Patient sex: M
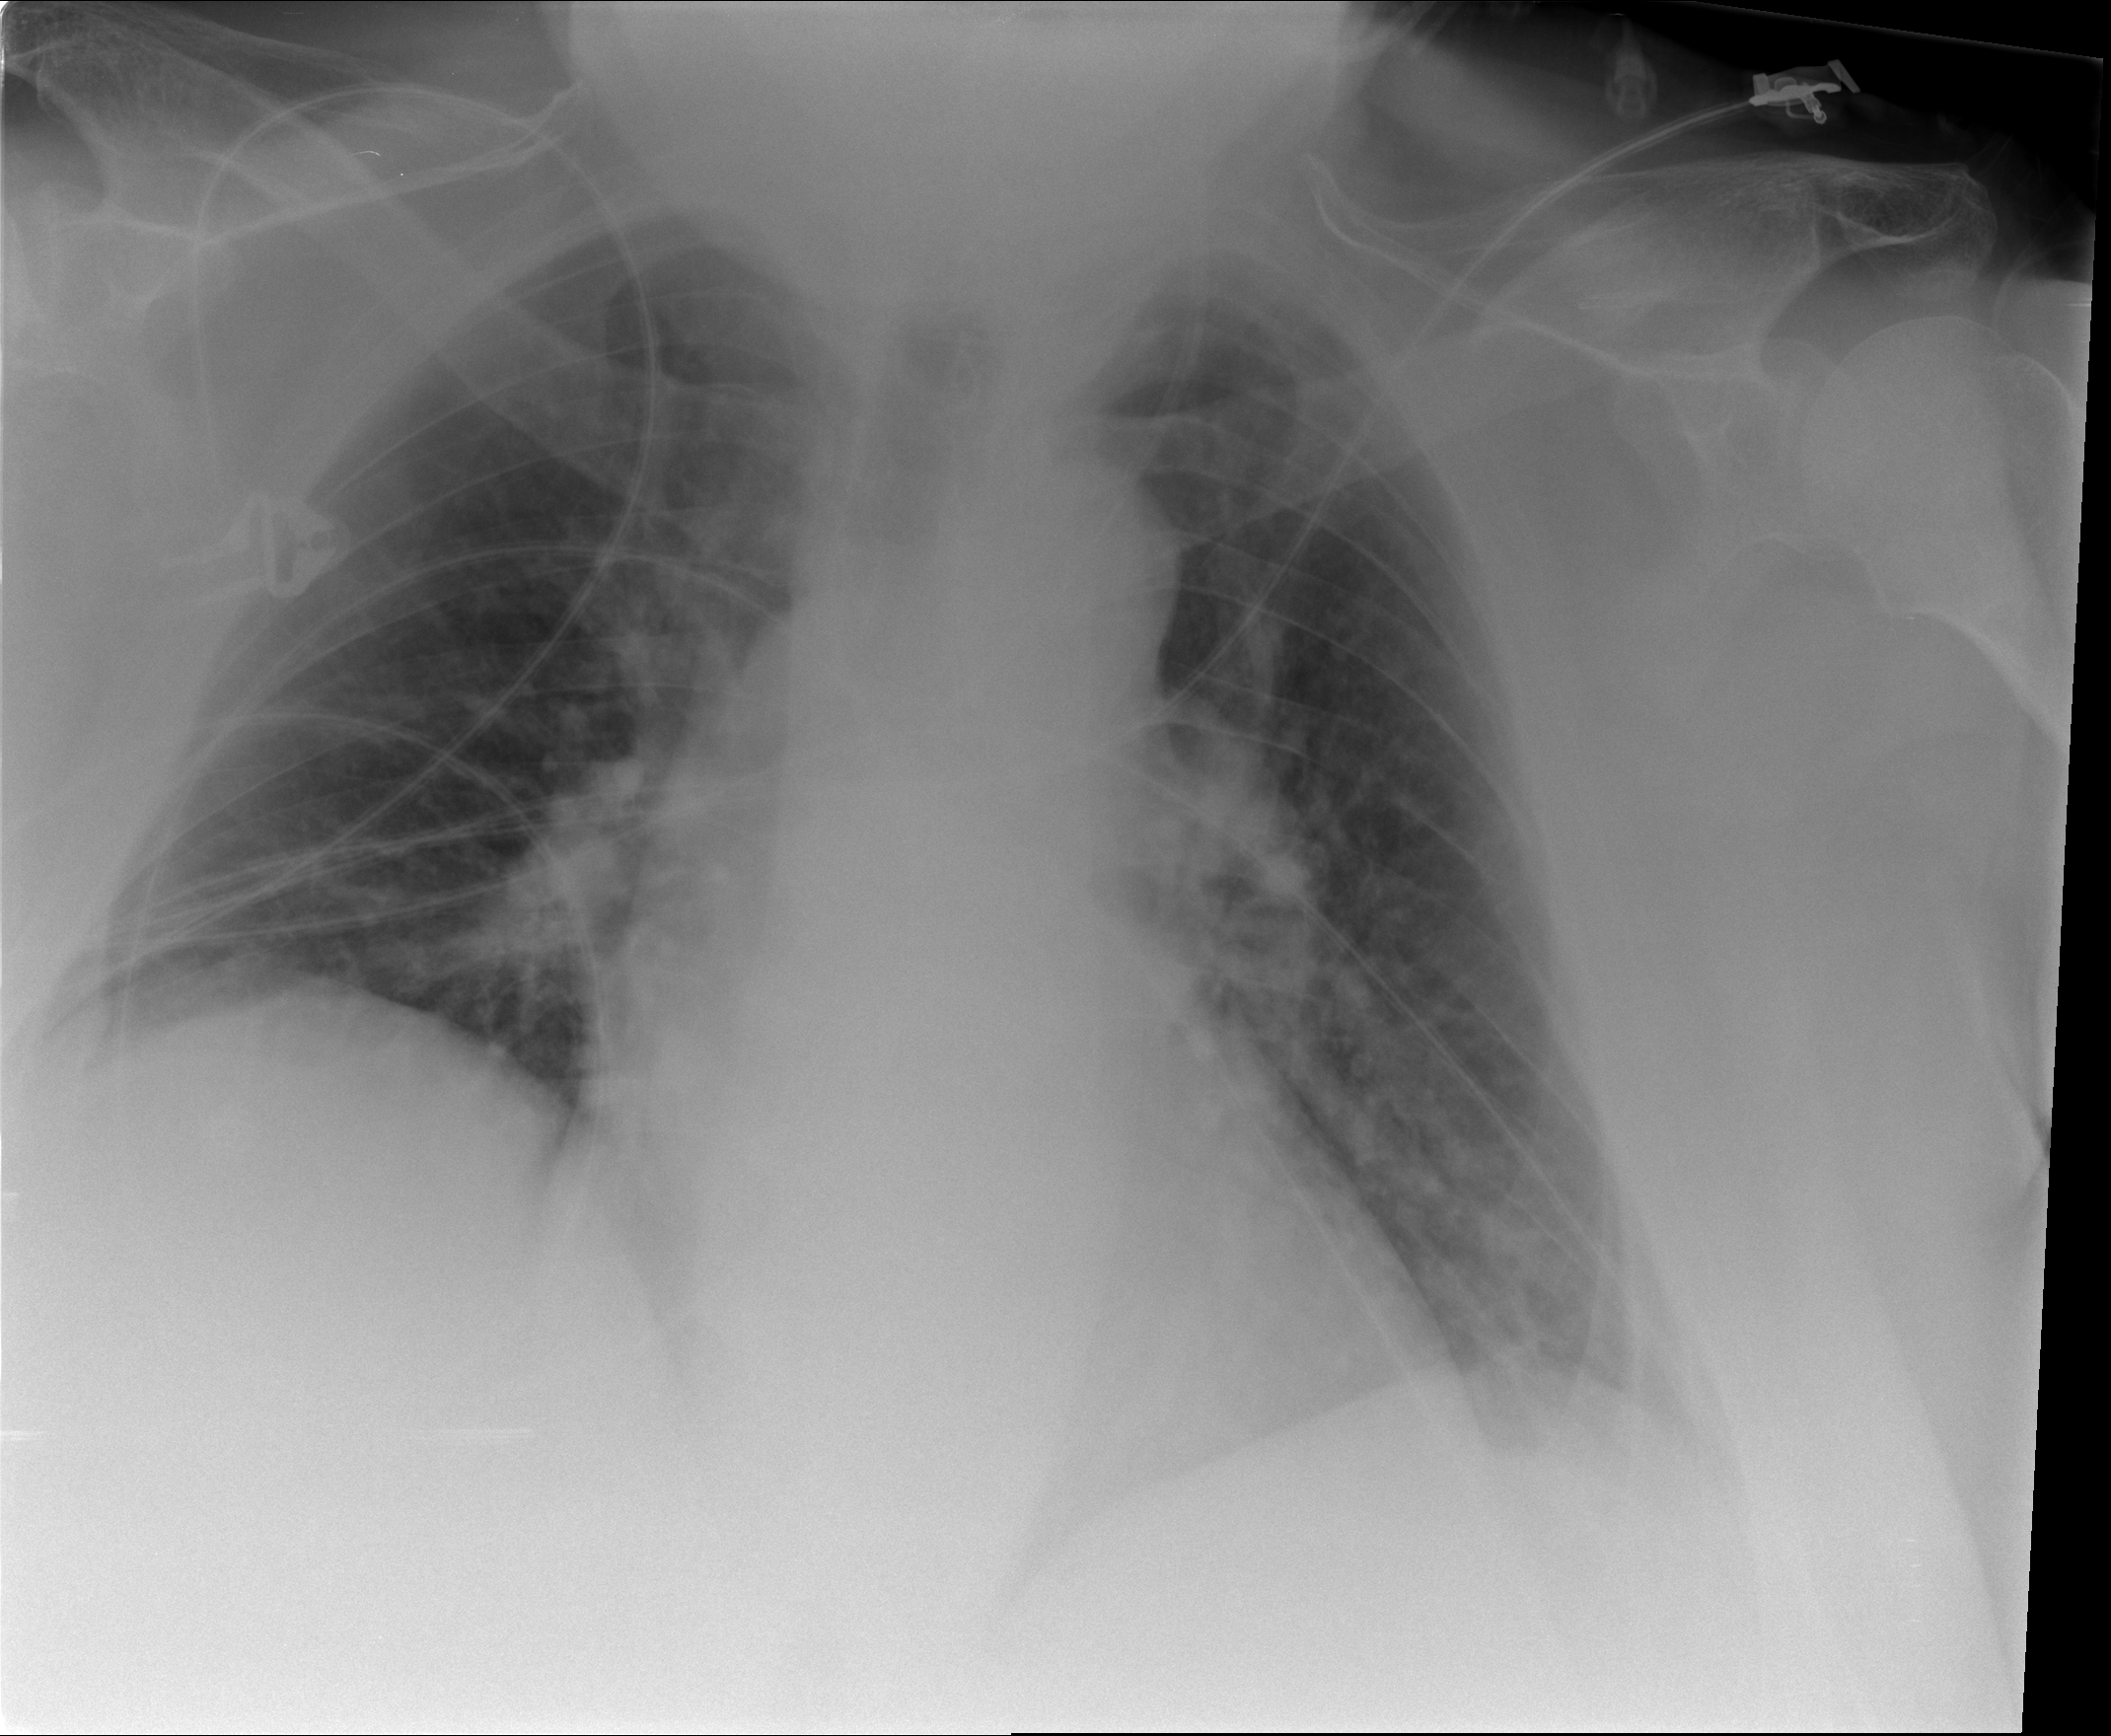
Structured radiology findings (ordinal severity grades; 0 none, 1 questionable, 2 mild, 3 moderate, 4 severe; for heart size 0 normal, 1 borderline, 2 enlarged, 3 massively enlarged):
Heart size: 1
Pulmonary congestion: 1
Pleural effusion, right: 0
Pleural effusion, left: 0
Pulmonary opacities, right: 0
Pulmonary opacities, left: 1
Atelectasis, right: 0
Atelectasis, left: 0